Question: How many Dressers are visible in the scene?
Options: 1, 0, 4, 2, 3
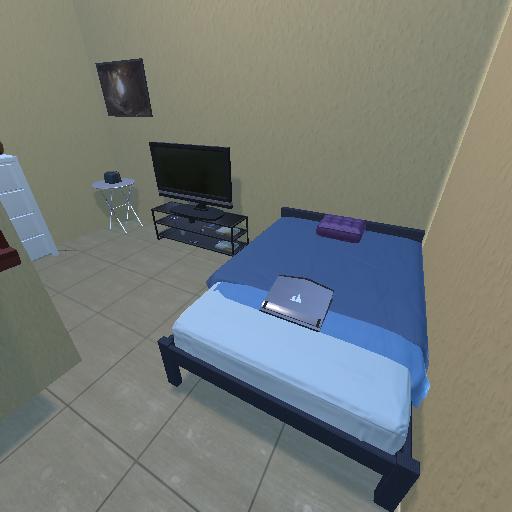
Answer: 1